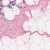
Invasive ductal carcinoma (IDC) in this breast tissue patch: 0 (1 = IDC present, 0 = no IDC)